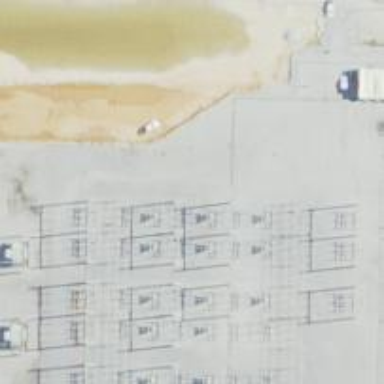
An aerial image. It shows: Switch for power supply.